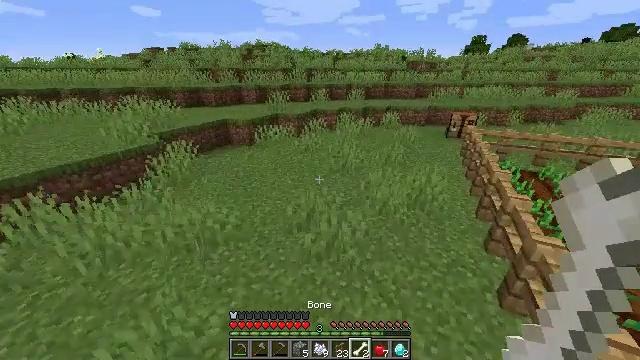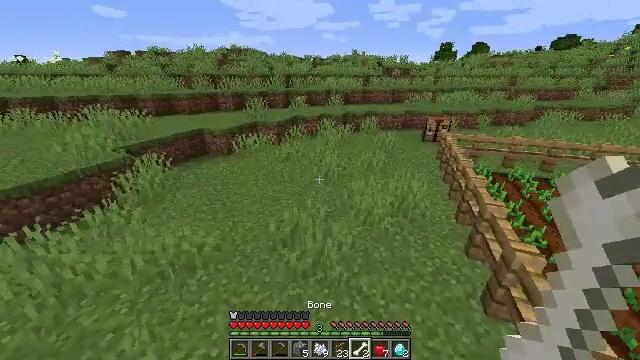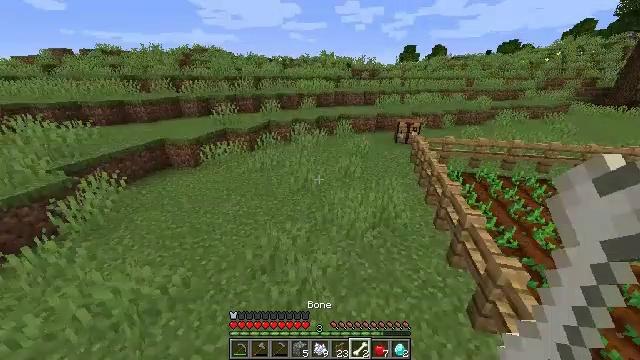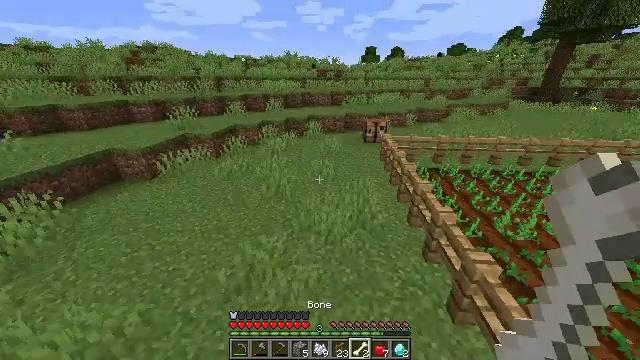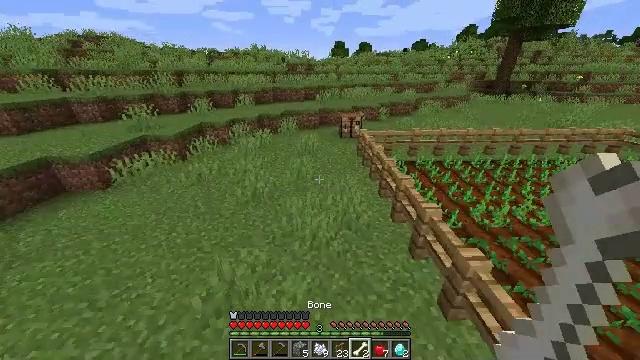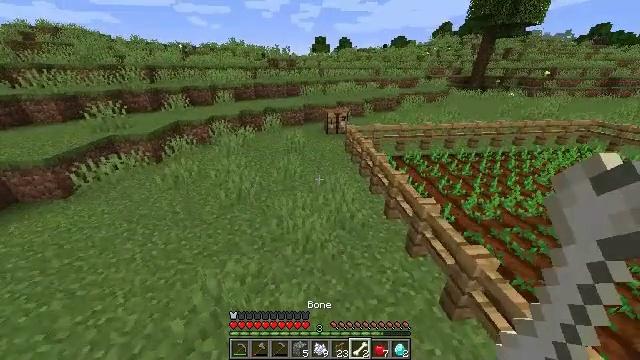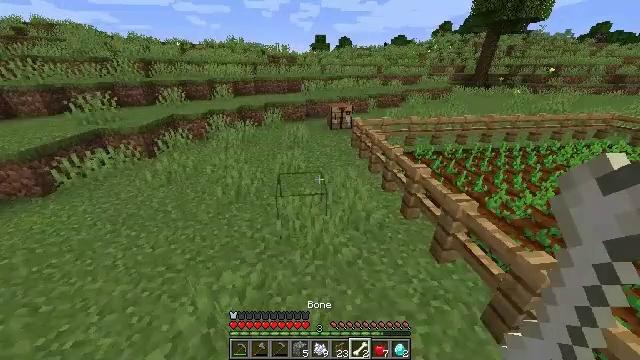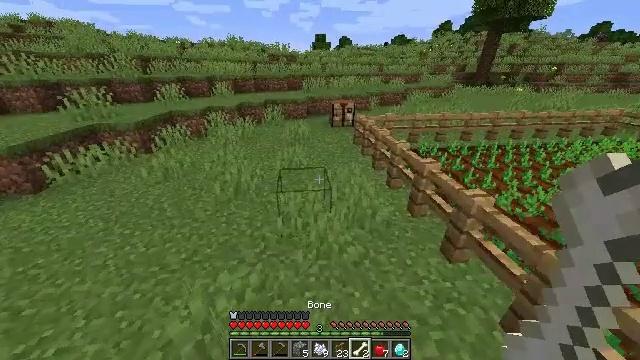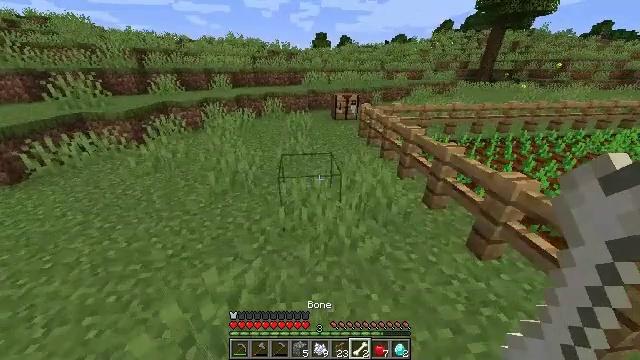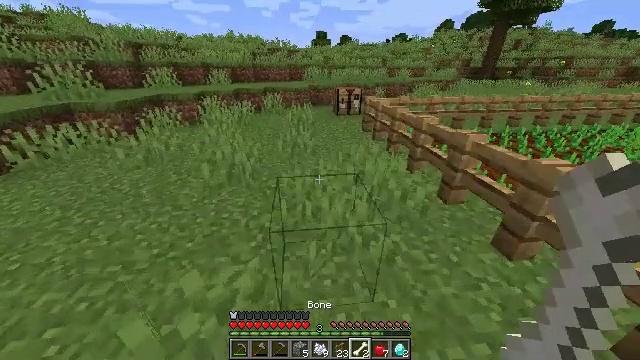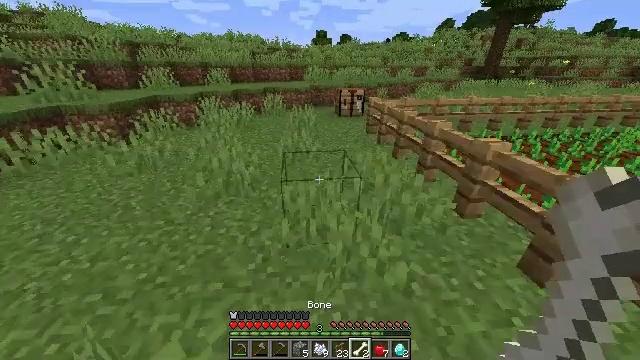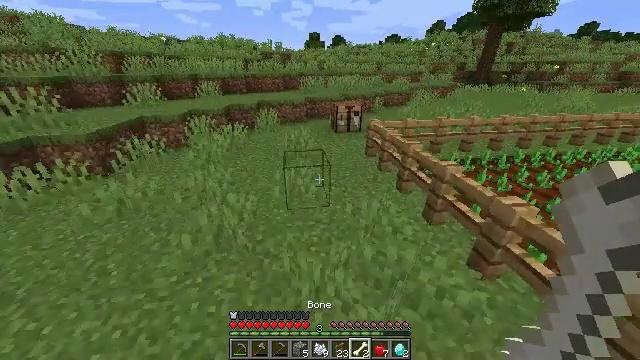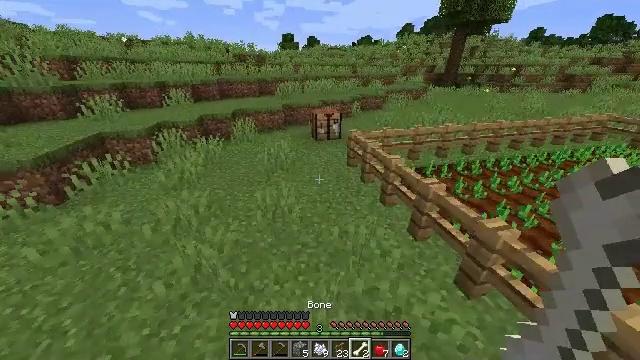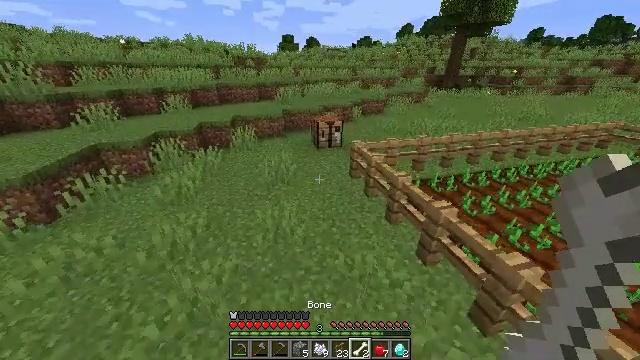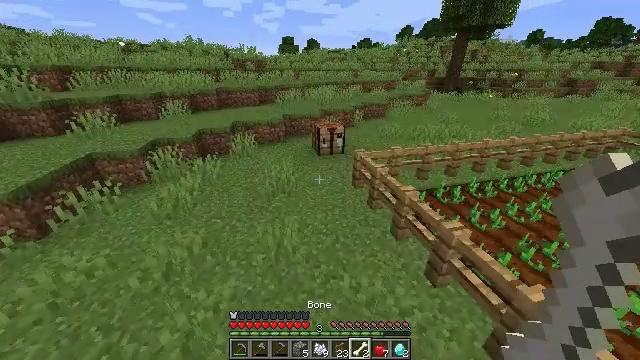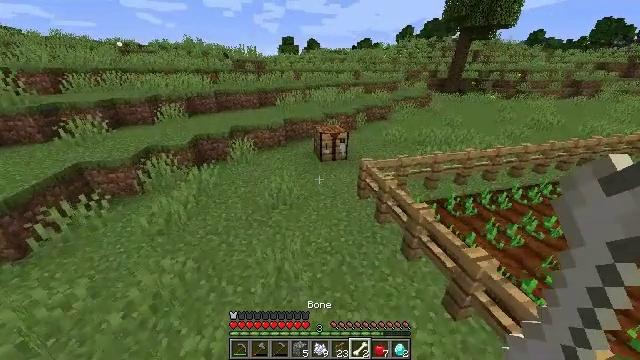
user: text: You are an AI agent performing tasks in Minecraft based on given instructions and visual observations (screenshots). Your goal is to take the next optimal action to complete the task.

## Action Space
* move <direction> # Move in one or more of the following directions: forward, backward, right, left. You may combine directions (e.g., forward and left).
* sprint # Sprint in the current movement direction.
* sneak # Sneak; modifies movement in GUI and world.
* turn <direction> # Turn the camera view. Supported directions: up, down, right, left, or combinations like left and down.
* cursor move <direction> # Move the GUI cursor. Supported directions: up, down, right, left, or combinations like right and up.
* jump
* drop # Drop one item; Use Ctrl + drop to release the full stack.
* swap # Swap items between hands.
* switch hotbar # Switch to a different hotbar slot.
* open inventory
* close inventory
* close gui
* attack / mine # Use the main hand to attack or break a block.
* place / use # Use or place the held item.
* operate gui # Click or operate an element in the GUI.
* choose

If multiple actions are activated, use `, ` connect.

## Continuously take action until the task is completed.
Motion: motion action
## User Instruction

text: Use bones to craft bone meal.
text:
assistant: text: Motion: move forward, sprint, turn right, jump
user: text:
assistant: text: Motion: move forward, sprint, turn right, jump
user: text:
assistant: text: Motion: move forward, sprint, turn right, jump
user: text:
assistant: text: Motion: move forward, sprint, turn right and down, jump
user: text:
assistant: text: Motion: move forward, sprint, turn right, jump
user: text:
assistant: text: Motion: move forward, sprint, jump
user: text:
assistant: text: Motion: move forward, sprint, jump
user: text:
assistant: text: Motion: move forward, sprint, jump
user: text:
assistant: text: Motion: move forward, sprint, jump
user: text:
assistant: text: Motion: move forward, sprint, jump
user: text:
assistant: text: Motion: move forward, sprint, turn right, jump
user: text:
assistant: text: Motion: move forward, sprint, turn right, jump
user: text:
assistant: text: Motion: move forward, sprint, jump
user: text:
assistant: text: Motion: move forward, sprint, jump
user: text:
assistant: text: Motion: move forward, sprint, jump
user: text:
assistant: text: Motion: move forward, sprint, jump
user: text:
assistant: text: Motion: move forward, turn right and up
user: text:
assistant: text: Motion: turn right and up, open inventory
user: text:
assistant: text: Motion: cursor move right, open inventory
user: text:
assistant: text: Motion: cursor move right, open inventory
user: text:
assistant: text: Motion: cursor move right and down
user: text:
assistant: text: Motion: cursor move right and down
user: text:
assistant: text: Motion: cursor move right and down
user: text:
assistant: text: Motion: cursor move down
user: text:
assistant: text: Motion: no_op
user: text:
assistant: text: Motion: cursor move up
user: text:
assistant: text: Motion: cursor move up
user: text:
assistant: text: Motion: no_op
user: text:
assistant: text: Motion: no_op
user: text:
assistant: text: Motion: no_op